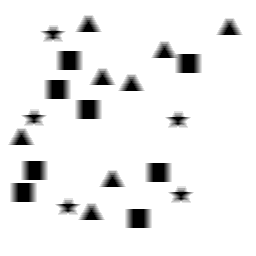
Squares: 8
Triangles: 8
Stars: 5
Total shapes: 21